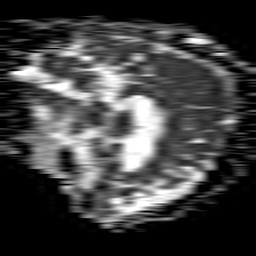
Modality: ADC
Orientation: sagittal
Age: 72
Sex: male
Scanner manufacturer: philips
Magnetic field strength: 1.5 T
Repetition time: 4.6 s
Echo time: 0.08631 s